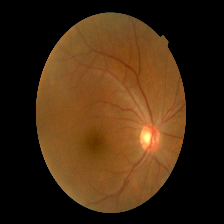
Diabetic retinopathy grade: Mild